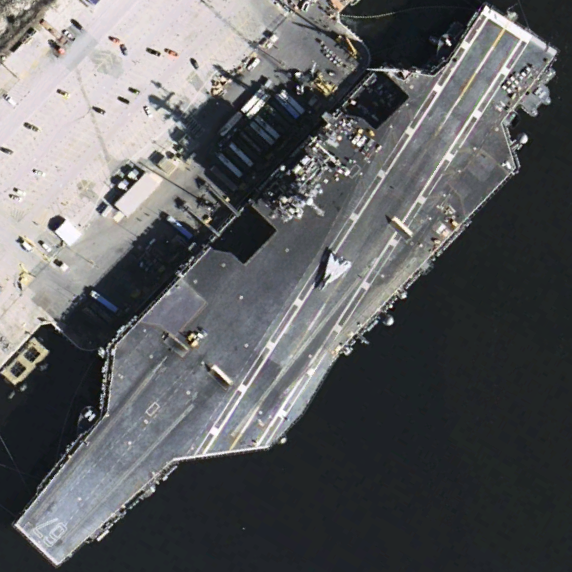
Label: KittyHawk-class_aircraft_carrier